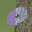
Label: 0